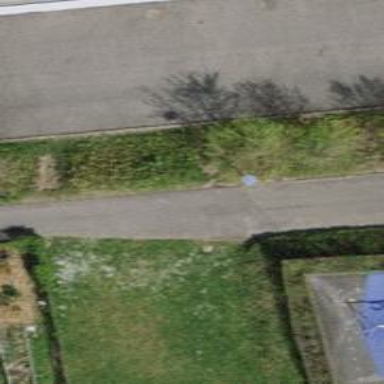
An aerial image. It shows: Bollard barrier.